Field crop: maize
Growth stage: 2
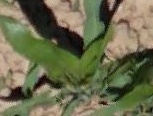
Species: maize